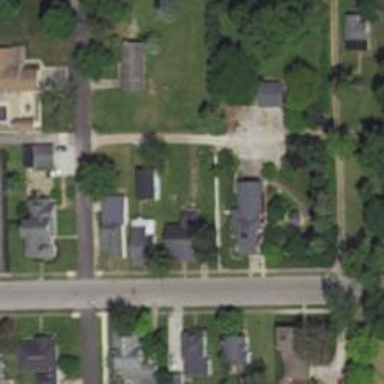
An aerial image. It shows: Alley classified as service road.